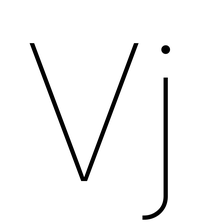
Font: Inter_Thin